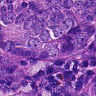
Metastatic tissue present: yes